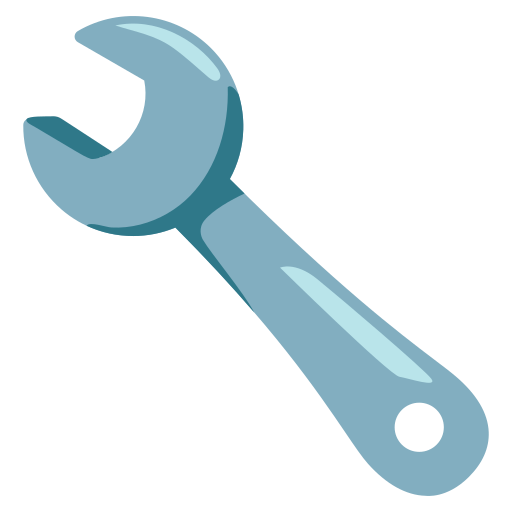
Emoji: 🔧